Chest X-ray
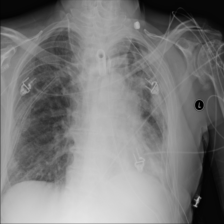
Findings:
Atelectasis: negative
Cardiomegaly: negative
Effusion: negative
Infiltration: negative
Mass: negative
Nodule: negative
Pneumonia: negative
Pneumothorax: negative
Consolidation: negative
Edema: negative
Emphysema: negative
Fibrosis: negative
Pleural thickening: negative
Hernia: negative